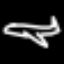
Label: airplane